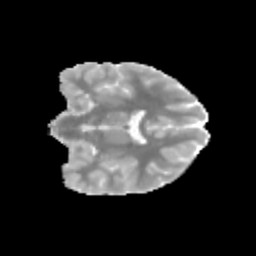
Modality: MD
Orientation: coronal
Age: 11
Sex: male
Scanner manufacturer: siemens
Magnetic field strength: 3 T
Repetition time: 3.8 s
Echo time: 0.07 s